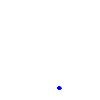
Particle: kaon